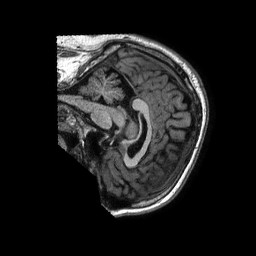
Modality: T1w
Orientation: sagittal
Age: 54
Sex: male
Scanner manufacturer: philips
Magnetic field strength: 1.5 T
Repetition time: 0.008323 s
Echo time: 0.003834 s